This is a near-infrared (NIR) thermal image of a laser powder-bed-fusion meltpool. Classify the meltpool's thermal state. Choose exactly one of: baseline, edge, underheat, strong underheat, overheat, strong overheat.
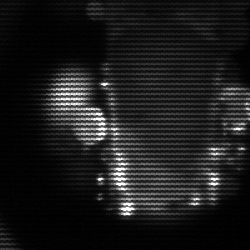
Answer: strong underheat